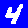
Digit: 4